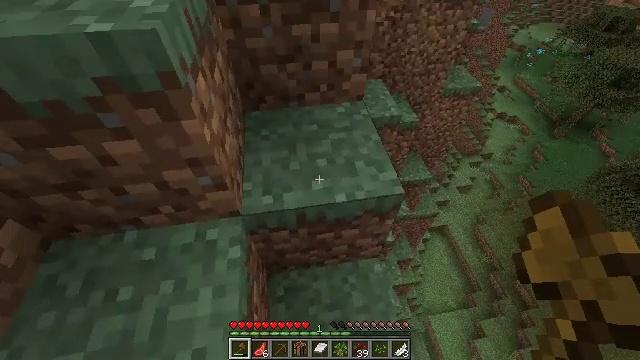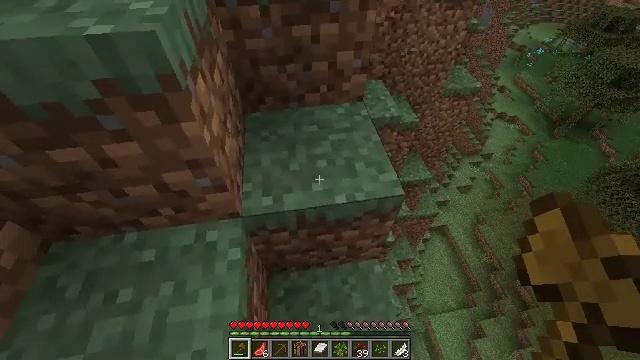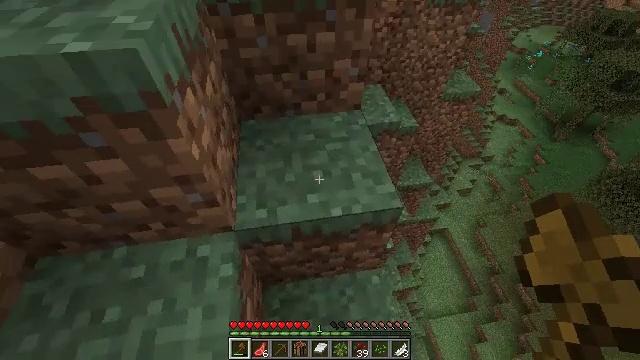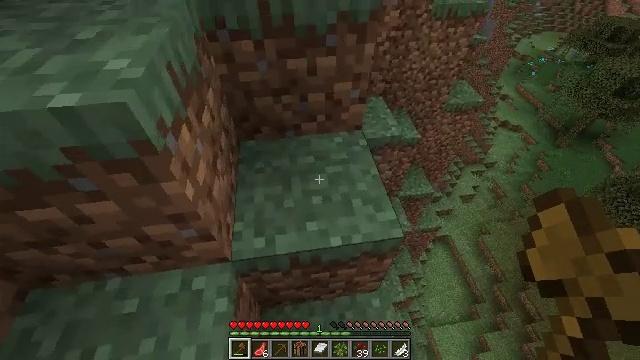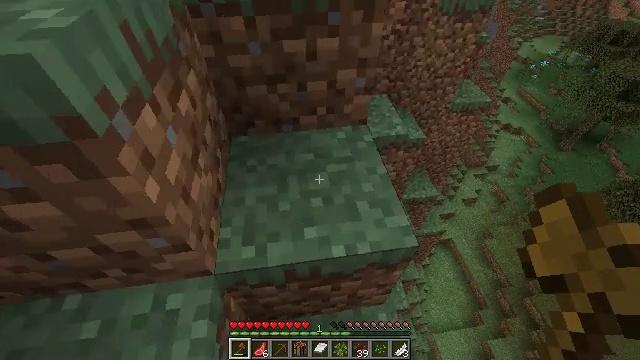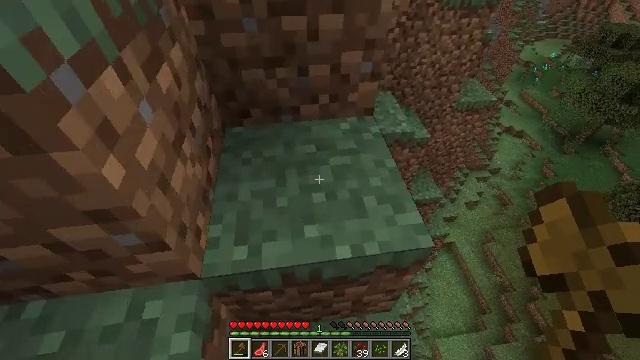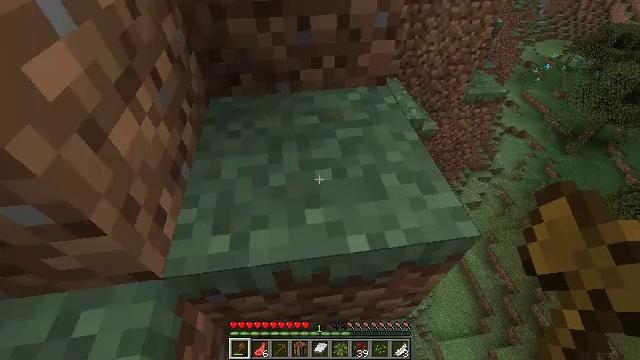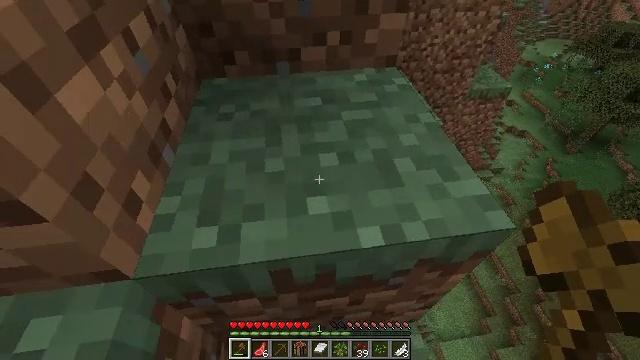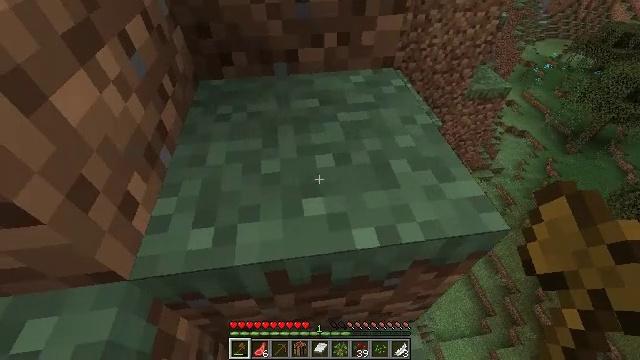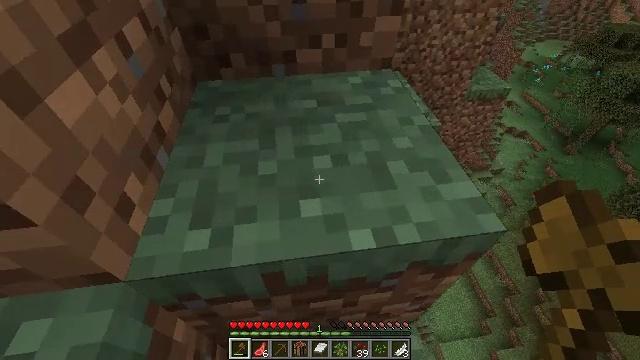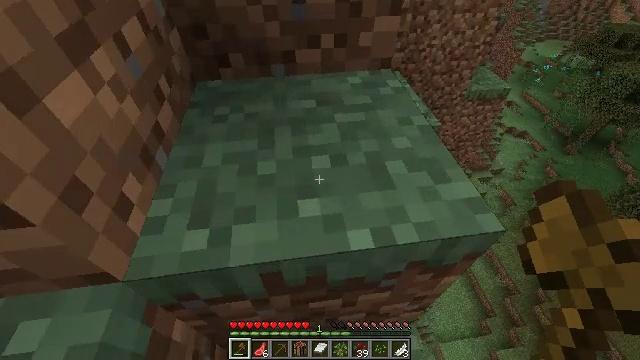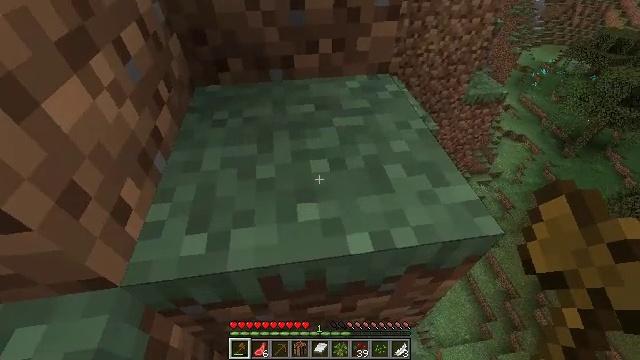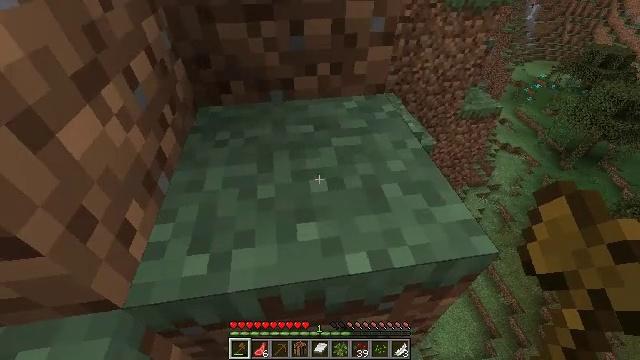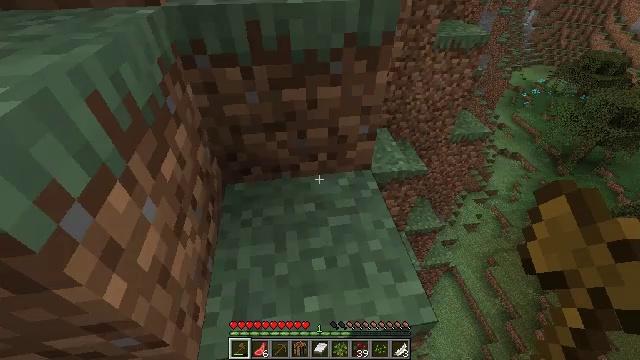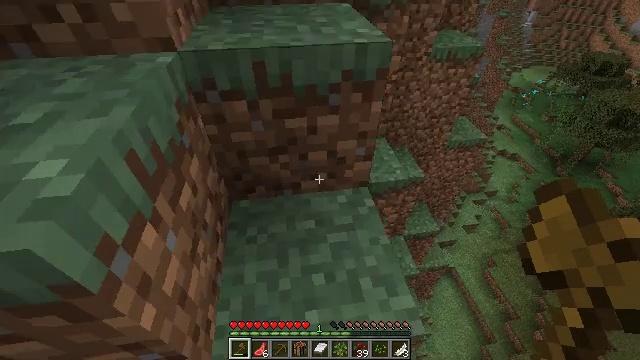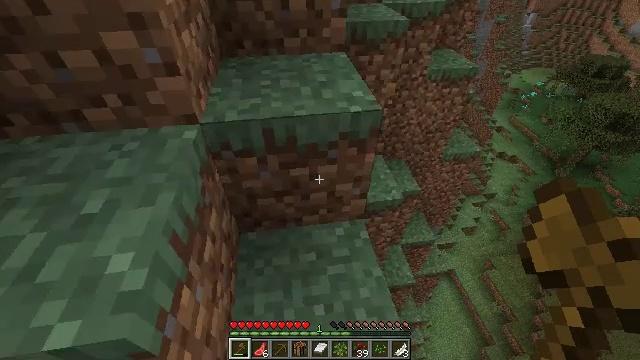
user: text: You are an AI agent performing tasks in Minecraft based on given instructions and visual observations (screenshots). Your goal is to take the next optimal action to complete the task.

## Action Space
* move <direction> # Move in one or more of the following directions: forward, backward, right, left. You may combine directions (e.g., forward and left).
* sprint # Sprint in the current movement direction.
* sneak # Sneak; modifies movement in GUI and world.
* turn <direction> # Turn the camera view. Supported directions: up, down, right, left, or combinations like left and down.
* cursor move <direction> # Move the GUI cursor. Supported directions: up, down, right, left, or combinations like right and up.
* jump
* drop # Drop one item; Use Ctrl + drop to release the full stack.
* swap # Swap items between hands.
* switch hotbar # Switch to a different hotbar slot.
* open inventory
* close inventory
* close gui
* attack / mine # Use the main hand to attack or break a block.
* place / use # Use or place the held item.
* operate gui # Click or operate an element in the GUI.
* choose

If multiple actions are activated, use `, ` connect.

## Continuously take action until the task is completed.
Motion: motion action
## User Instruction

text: Excavate the red sand area.
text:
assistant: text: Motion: move forward
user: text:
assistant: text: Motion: move forward
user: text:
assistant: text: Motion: move forward
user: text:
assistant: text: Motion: move forward and move left
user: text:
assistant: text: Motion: move forward and move left
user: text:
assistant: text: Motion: move forward and move left
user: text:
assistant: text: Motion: move forward
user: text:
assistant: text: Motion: move forward
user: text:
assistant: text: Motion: no_op
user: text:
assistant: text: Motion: no_op
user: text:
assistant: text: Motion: no_op
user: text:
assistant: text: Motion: turn up, jump
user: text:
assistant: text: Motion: move forward, jump
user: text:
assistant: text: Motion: move forward, jump
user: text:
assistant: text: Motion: move forward, jump
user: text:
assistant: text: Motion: move forward, jump
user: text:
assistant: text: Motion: move forward
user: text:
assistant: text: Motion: move forward
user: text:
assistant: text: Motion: move forward
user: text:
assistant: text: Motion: move forward
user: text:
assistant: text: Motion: move forward
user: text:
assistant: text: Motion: move forward, jump
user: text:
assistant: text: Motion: move forward, jump
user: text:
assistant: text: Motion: move forward, jump
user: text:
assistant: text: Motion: move forward, jump
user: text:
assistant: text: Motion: move forward, turn right and down
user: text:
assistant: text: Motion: move forward, turn right and down
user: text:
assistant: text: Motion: move forward, turn right and down
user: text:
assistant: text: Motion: move forward, turn right and down
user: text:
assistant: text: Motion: move forward, turn right and down